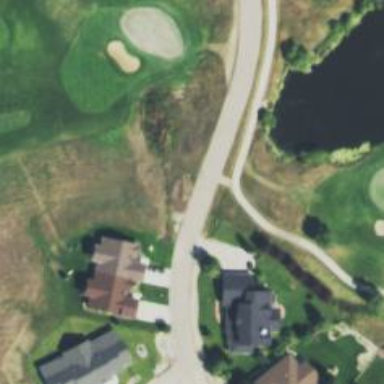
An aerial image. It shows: Pathway for golfing.